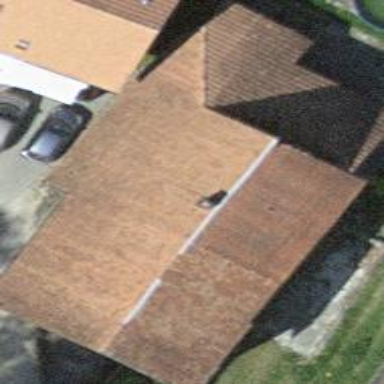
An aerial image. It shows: Farm building.